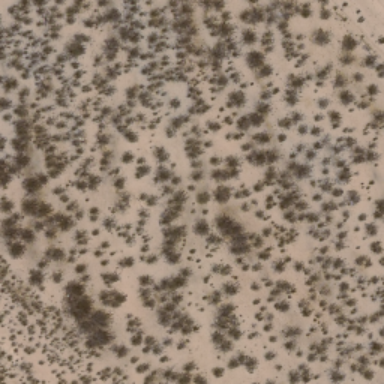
This is a chaparral .